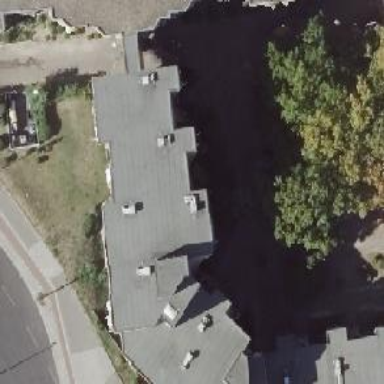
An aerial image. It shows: Grey apartment building with flat roof. The roof is dark grey in color.